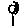
Label: flower